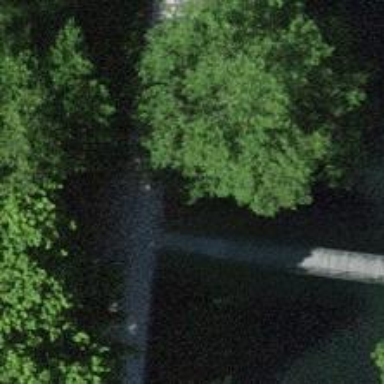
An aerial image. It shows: Path on bridge.